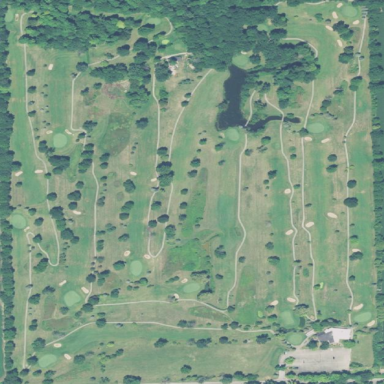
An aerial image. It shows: Golf course surrounded by greenery.